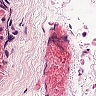
Metastatic tissue present: no